Question: I just can't, im guessing something's not enabled, but what?

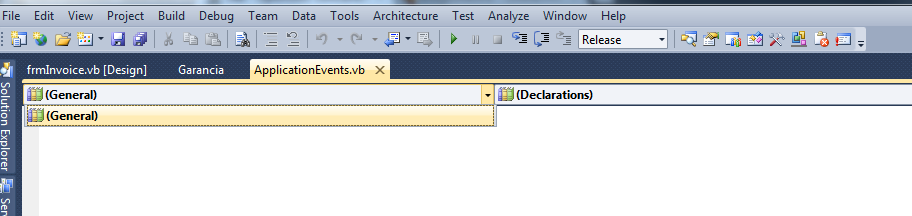
Answer: Go to your "My Project" node in your solutions tree. Click on this button:

It should result in the following file:
'''
Namespace My
' The following events are available for MyApplication:
'
' Startup: Raised when the application starts, before the startup form is created.
' Shutdown: Raised after all application forms are closed. This event is not raised if the application terminates abnormally.
' UnhandledException: Raised if the application encounters an unhandled exception.
' StartupNextInstance: Raised when launching a single-instance application and the application is already active.
' NetworkAvailabilityChanged: Raised when the network connection is connected or disconnected.
Partial Friend Class MyApplication
End Class
End Namespace
'''
Once there, you should have the (MyApplication Events) in the left ComboBox in your code editor, and the list of events in the right ComboBox.
Note: You have to delete the empty file you already have before creating this.